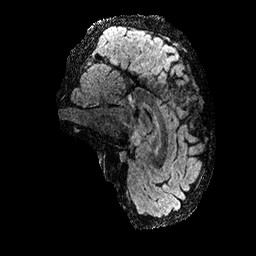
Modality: FLAIR
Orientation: sagittal
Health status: ill
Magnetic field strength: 3 T